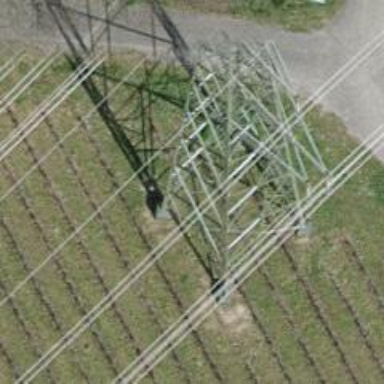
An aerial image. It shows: Power tower.